Question: I have a query like the following:
'''
SELECT
COUNT(*) AS 'members',
CASE
WHEN age >= 10 AND age <= 20 THEN '10-20'
WHEN age >=21 AND age <=30 THEN '21-30'
WHEN age >=31 AND age <=40 THEN '31-40'
WHEN age >=41 AND age <= 50 THEN '41-50'
WHEN age >=51 AND age <=60 THEN '51-60'
WHEN age >=61 AND age <=70 THEN '61-70'
WHEN age >= 71 THEN '71+'
END AS ageband
FROM 'members'
GROUP BY ageband
'''
Retrieves

How do I populate the empty age bands with 0?
This is what I am looking to achieve from my query above:
'''
members ageband
1 10-20
0 21-30
2 31-40
0 41-50
1 51-60
0 61-70
1 71+
'''
There are NO member in range of 41-50, hence I put 0.
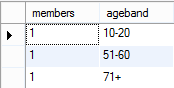
Answer: The rows you wish for are not displayed because there's no data for them. Outer join (left or right) all possibilities and they will be displayed:
'''
SELECT
COUNT(members.whatever_column_best_would_be_primary_key) AS 'members',
ages.age_range
FROM 'members'
RIGHT JOIN (
SELECT '10-20' as age_range
UNION ALL
SELECT '21-30'
UNION ALL
SELECT '31-40'
UNION ALL
SELECT '41-50'
UNION ALL
SELECT '51-60'
UNION ALL
SELECT '61-70'
UNION ALL
SELECT '71+'
)ages ON ages.age_range = CASE
WHEN members.age >= 10 AND age <= 20 THEN '10-20'
WHEN members.age >=21 AND age <=30 THEN '21-30'
WHEN members.age >=31 AND age <=40 THEN '31-40'
WHEN members.age >=41 AND age <= 50 THEN '41-50'
WHEN members.age >=51 AND age <=60 THEN '51-60'
WHEN members.age >=61 AND age <=70 THEN '61-70'
WHEN members.age >= 71 THEN '71+'
END
GROUP BY ages.age_range
'''